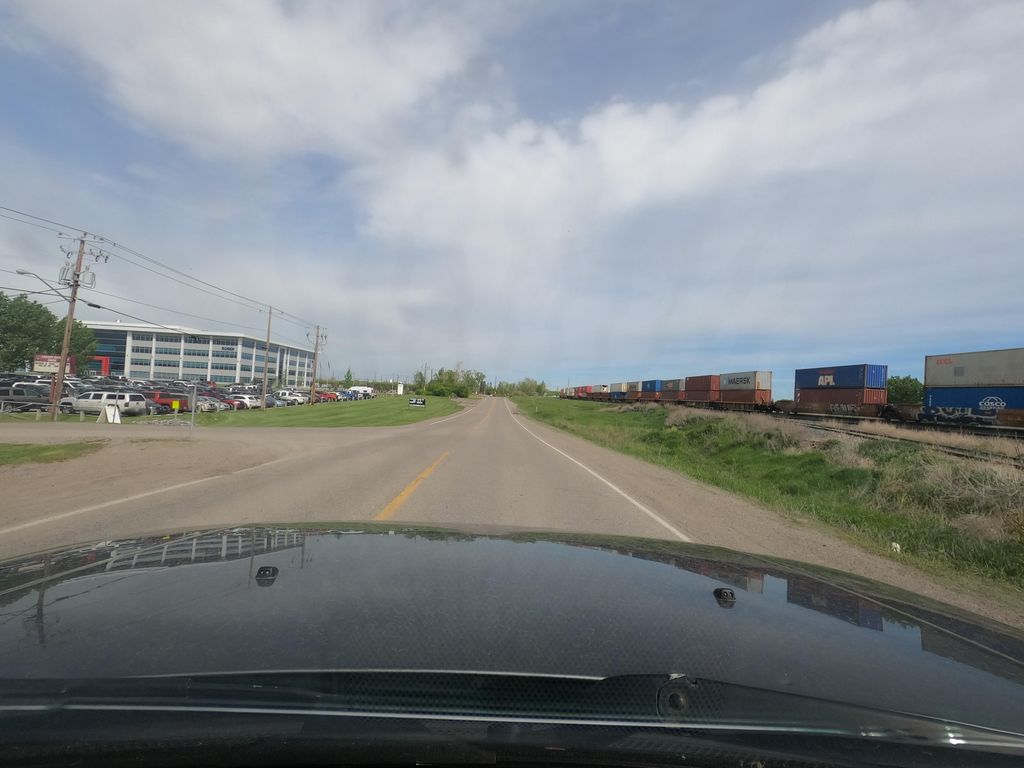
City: calgary